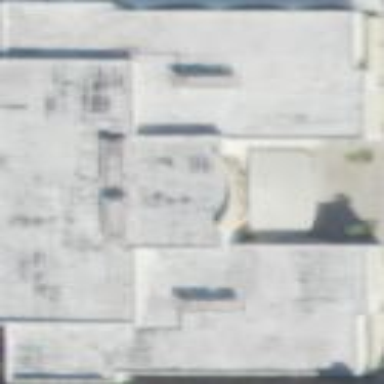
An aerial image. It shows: Cinema building.